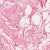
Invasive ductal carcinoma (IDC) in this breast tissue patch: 0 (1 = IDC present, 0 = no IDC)